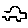
Label: car